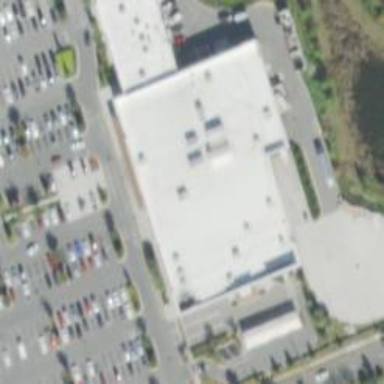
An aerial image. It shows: Supermarket.